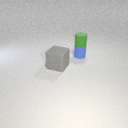
large gray rubber cube in front of small blue rubber cylinder